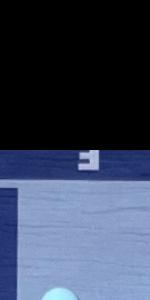
Label: Empty